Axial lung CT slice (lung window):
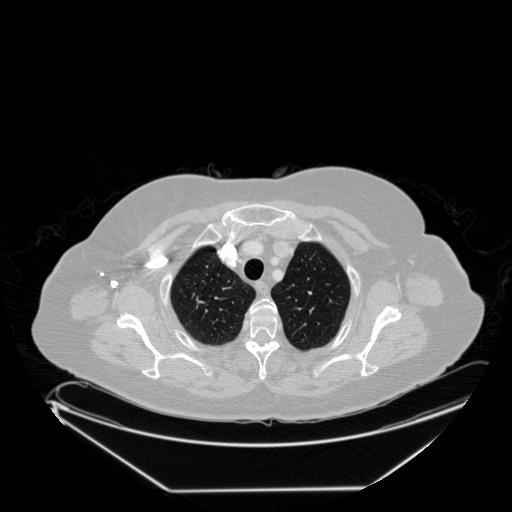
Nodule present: no